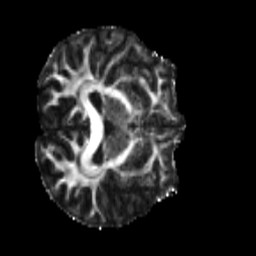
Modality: FA
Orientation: axial
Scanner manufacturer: siemens
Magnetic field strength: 3 T
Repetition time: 4 s
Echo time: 0.0594 s